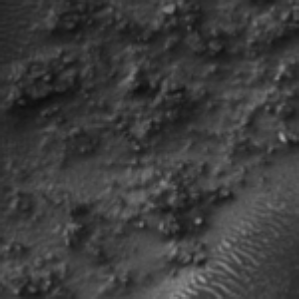
Label: frost